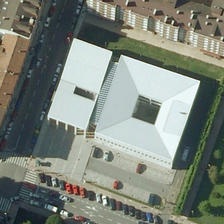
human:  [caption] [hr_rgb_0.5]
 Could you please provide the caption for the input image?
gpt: two buildings and several green trees are around a square building .

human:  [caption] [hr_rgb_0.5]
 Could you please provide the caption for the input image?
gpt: two buildings and several green trees are around a square building .

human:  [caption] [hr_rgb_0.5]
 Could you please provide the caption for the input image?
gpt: two buildings and several green trees are around a square building .

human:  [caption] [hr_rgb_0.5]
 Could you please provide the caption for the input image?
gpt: two buildings and several green trees are around a square building .

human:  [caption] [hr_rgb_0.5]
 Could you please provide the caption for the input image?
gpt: two buildings and several green trees are around a square building .